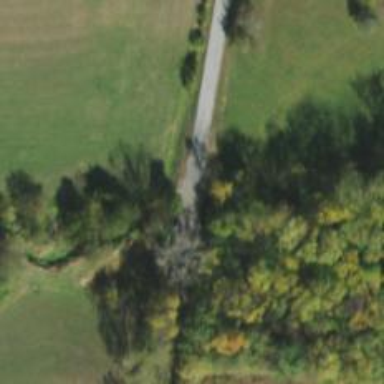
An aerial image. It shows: Unclassified road with bridge.